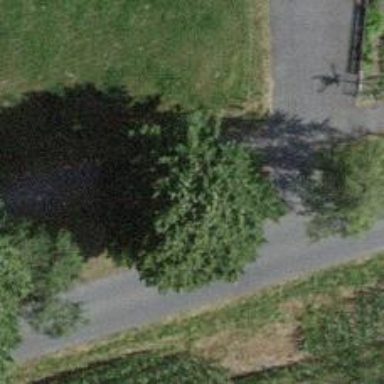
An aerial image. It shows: Deciduous tree with lush green leaves.